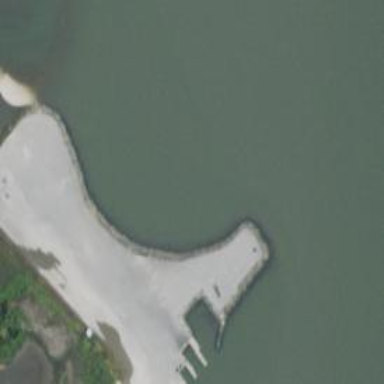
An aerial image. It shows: Breakwater structure.